Question: I want to set a text view and edit text on same line in android.
As I've wrote here I should do it with linear layout like this:
'''
<LinearLayout xmlns:android="http://schemas.android.com/apk/res/android"
android:layout_width="fill_parent"
android:layout_height="200px"
android:orientation="horizontal"
android:layout_alignParentLeft="true"
android:background="@android:color/background_light"
android:layout_alignParentStart="true"
android:layout_below="@+id/loginTitle"
android:layout_marginTop="5dp">
<TextView
android:layout_width="wrap_content"
android:text="Phone"
android:layout_height="200px"
android:gravity="center"
android:id="@+id/phoneTV"
android:textColor="#f7941e"
android:textSize="20sp">
</TextView>
<EditText android:layout_width="wrap_content"
android:id="@+id/phoneNumber"
android:layout_height="200px"
android:gravity="center"
android:background="@android:color/background_light"
android:text="0.00"
android:textSize="20sp"
android:inputType="number|numberDecimal"
android:layout_marginLeft="10dp">
</EditText>
</LinearLayout>
'''
but it doesn't look at all as I want to.
My goal is to reach this component

Can you please help me how to do such a thing?
Thanks in advance!
Eden Ben simon
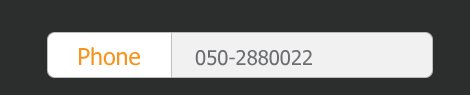
Answer: I put this together because I like its simple look.
Here is the final look of it.

'''
<RelativeLayout
xmlns:android="http://schemas.android.com/apk/res/android"
android:layout_width="match_parent"
android:layout_height="match_parent"
android:background="#2c2d2d"
android:paddingBottom="@dimen/activity_vertical_margin"
android:paddingLeft="@dimen/activity_horizontal_margin"
android:paddingRight="@dimen/activity_horizontal_margin"
android:paddingTop="@dimen/activity_vertical_margin">
<LinearLayout
android:layout_width="fill_parent"
android:layout_height="wrap_content"
android:layout_alignParentLeft="true"
android:layout_alignParentStart="true"
android:layout_marginTop="5dp"
android:background="@drawable/item_holder"
android:orientation="horizontal">
<TextView
android:id="@+id/phoneTV"
android:layout_width="wrap_content"
android:layout_height="wrap_content"
android:background="@drawable/item"
android:gravity="center"
android:paddingBottom="8dp"
android:paddingLeft="16dp"
android:paddingRight="16dp"
android:paddingTop="8dp"
android:text="Phone"
android:textColor="#f7941e"
android:textSize="16sp">
</TextView>
<View
android:layout_width="1dp"
android:layout_height="match_parent"
android:background="#bdbfc1"/>
<EditText
android:id="@+id/phoneNumber"
android:layout_width="match_parent"
android:layout_height="wrap_content"
android:background="@drawable/item_info"
android:gravity="left"
android:inputType="number|numberDecimal"
android:paddingBottom="8dp"
android:paddingLeft="16dp"
android:paddingRight="16dp"
android:paddingTop="8dp"
android:text="<PHONE>"
android:textColor="#6d6e71"
android:textSize="16sp">
</EditText>
</LinearLayout>
</RelativeLayout>
'''
Create three drawable files in the drawables folder. Used to create round corners.
item_holder.xml
'''
<shape
xmlns:android="http://schemas.android.com/apk/res/android"
android:shape="rectangle">
<solid android:color="#FFFFFF"/>
<stroke
android:width="1dp"
android:color="#b9bbbe"/>
<padding
android:bottom="1dp"
android:left="1dp"
android:right="1dp"
android:top="1dp"/>
<corners
android:bottomLeftRadius="5dp"
android:bottomRightRadius="5dp"
android:radius="0dp"
android:topLeftRadius="5dp"
android:topRightRadius="5dp"/>
</shape>
'''
item.xml
'''
<shape
xmlns:android="http://schemas.android.com/apk/res/android"
android:shape="rectangle">
<solid android:color="#FFFFFF"/>
<corners
android:bottomLeftRadius="5dp"
android:bottomRightRadius="0dp"
android:radius="0dp"
android:topLeftRadius="5dp"
android:topRightRadius="0dp"/>
</shape>
'''
item_info.xml
'''
<shape
xmlns:android="http://schemas.android.com/apk/res/android"
android:shape="rectangle">
<solid android:color="#f1f1f2"/>
<corners
android:bottomLeftRadius="0dp"
android:bottomRightRadius="5dp"
android:radius="0dp"
android:topLeftRadius="0dp"
android:topRightRadius="5dp"/>
</shape>
'''